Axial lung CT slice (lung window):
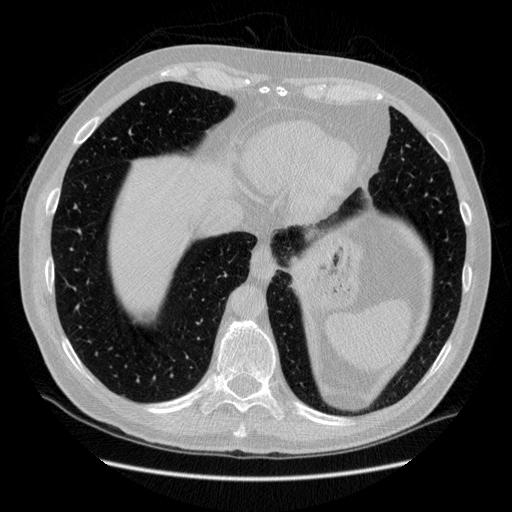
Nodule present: no